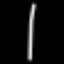
Label: line